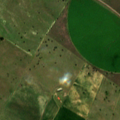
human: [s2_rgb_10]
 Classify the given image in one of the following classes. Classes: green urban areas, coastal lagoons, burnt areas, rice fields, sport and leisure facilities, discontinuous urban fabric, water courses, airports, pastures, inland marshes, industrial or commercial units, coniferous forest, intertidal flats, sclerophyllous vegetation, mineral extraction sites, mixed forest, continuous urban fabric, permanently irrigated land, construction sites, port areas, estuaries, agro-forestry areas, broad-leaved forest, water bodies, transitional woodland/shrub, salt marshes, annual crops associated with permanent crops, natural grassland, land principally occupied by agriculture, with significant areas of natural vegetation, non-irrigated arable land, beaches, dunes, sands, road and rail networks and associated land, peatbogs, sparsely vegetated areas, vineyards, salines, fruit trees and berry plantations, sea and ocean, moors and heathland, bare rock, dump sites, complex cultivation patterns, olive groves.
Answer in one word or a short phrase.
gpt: non-irrigated arable land, permanently irrigated land, olive groves, pastures